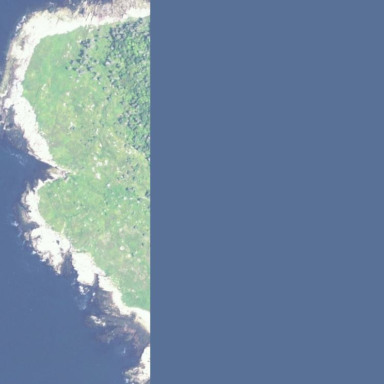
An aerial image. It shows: Island with natural coastline.